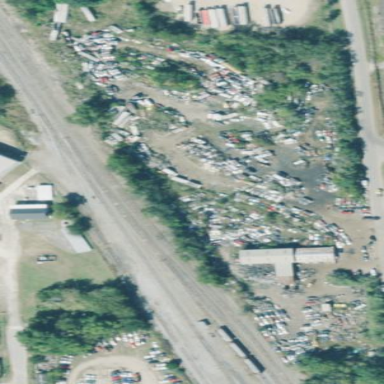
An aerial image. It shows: Scrap yard situated in industrial area.